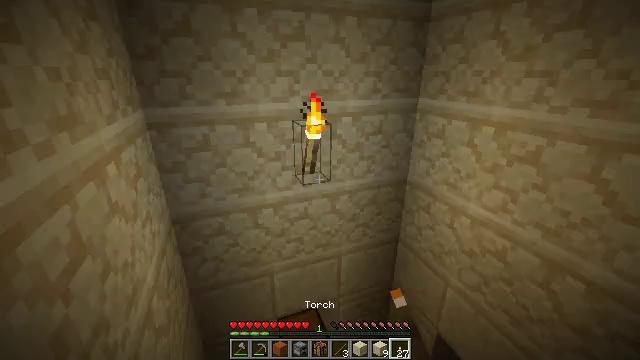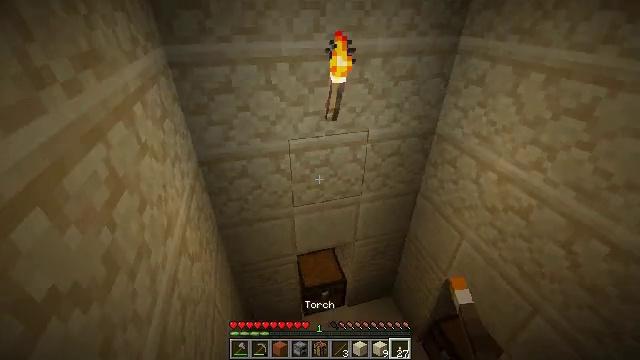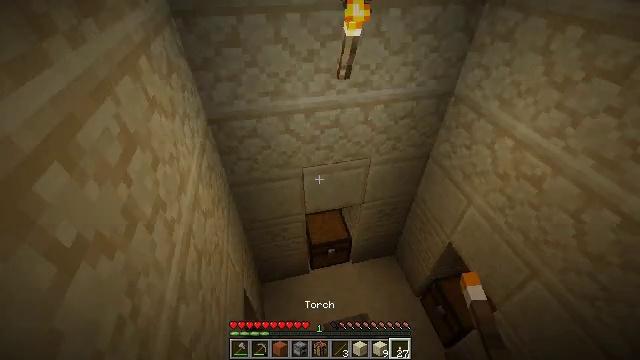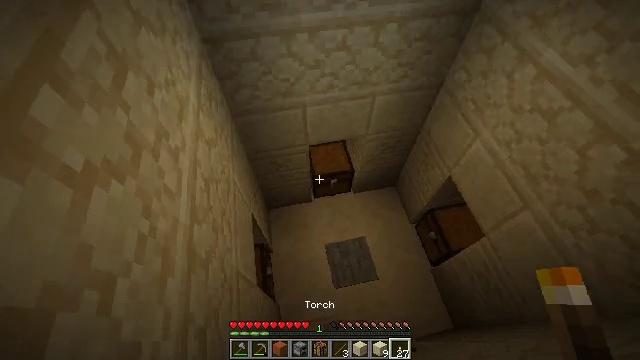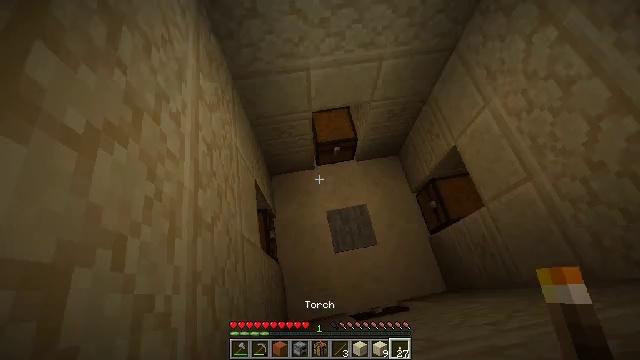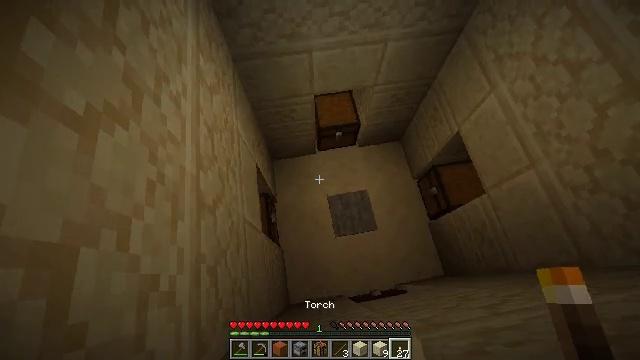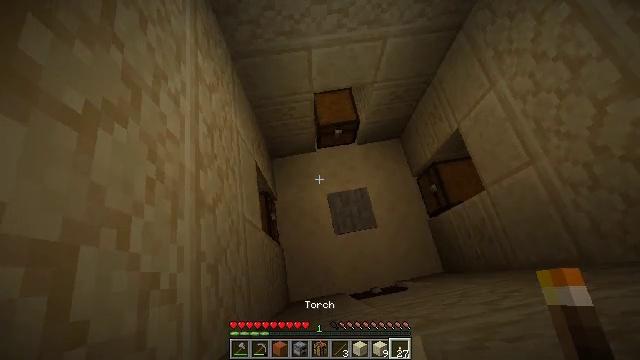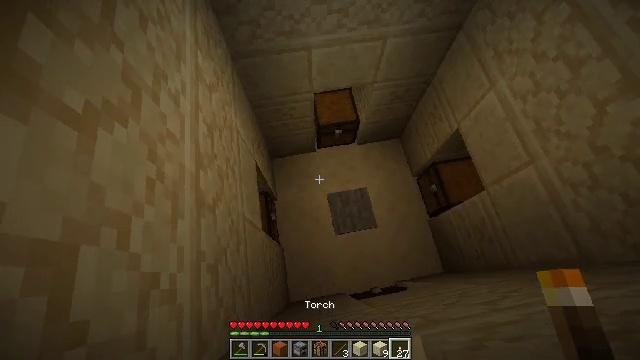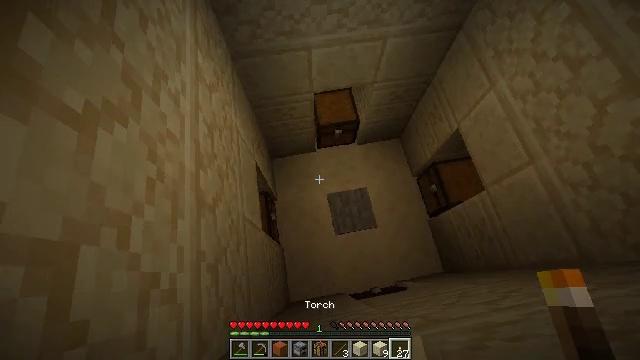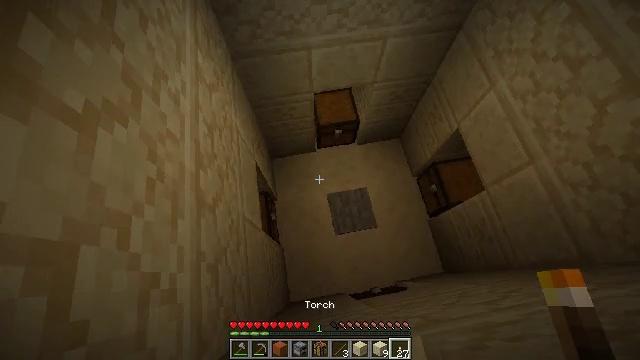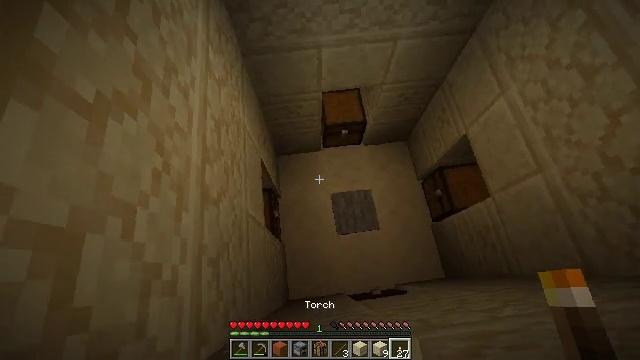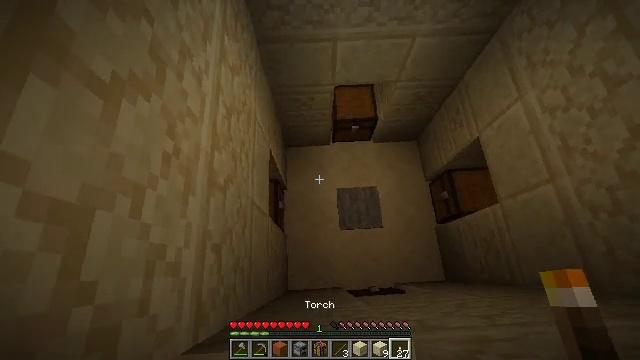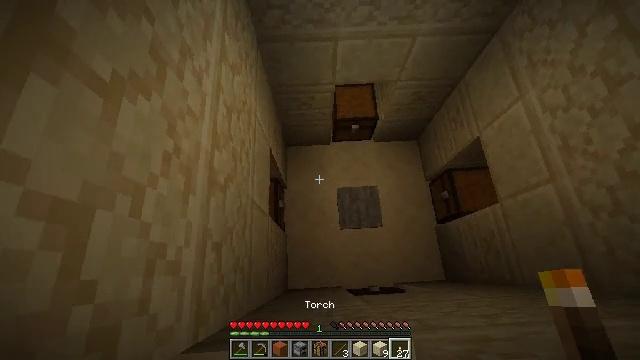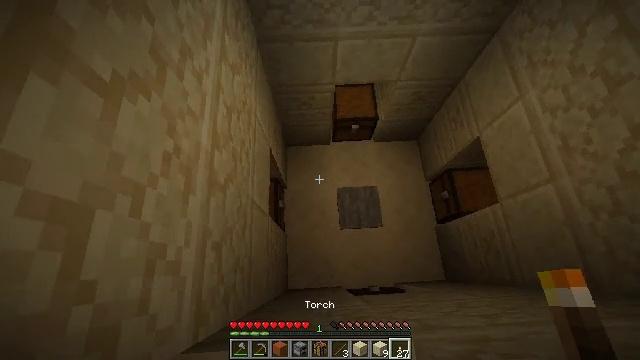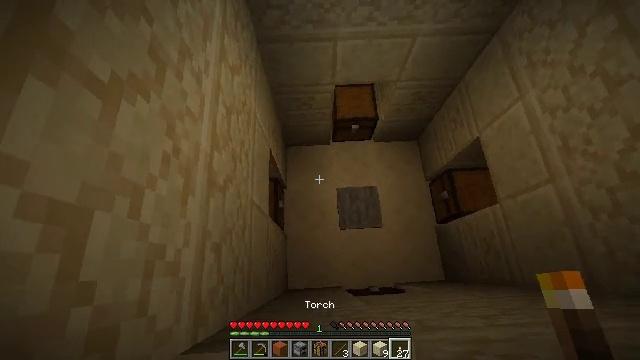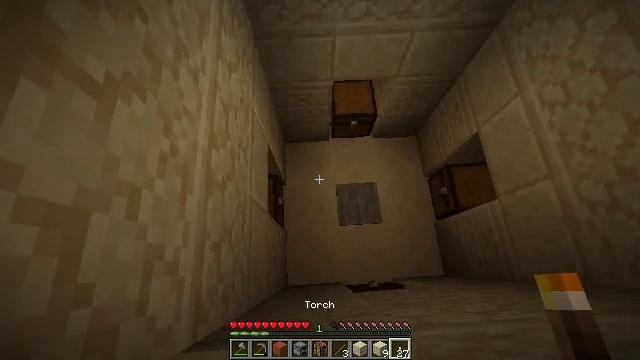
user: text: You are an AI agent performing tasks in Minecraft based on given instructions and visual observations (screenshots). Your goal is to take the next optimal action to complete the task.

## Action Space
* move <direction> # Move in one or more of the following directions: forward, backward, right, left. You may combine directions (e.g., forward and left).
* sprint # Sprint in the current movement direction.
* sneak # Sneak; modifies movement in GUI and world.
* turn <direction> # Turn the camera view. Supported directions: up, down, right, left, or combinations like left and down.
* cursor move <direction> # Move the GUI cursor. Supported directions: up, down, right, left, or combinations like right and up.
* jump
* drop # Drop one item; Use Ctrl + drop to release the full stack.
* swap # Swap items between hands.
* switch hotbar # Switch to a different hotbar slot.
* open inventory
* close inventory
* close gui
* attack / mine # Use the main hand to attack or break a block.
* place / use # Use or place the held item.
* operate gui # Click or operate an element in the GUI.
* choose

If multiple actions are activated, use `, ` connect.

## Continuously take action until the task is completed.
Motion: motion action
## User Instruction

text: Break the stone pressure plate.
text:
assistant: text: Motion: sneak, turn left and down
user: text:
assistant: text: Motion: sneak, turn left and down
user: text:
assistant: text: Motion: sneak, turn left and down
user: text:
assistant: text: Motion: sneak, turn left and down
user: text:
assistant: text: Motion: sneak, turn down
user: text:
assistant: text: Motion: sneak
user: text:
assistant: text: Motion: sneak
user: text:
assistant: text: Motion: sneak
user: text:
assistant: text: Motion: sneak
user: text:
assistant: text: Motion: sneak, turn left
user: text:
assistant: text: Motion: sneak, turn left and down
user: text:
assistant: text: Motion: sneak
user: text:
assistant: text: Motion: move forward, sneak
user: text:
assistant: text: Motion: move forward, sneak
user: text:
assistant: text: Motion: move forward
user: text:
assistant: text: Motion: move forward, turn down
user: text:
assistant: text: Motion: move forward, turn down
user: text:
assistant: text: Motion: move forward, turn left and down
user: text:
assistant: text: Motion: move forward, turn left
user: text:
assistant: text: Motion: turn left
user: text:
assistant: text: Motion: no_op
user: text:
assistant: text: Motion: no_op
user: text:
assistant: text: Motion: no_op
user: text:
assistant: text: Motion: turn up
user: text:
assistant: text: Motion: move left, turn right and up
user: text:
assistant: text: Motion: move left, turn right and up
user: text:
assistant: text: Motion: move left, turn right
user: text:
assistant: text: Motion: turn right and up
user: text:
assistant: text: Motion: turn right and up
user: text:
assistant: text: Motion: turn right and up